Question: I have 2 buttons created in code behind ,I am trying to draw a line that connects them by getting the button coordinates, but it doesn't work the way that I wanted , I am new to this , am I doing this the right way?
I searched internet for line connecting 2 controls, but I just want a simple one that make use of coordinates to connect them .
Here are my codes :
'''
Button btn1 = new Button();
btn1.Content = "Hello";
btn1.Width = 150;
btn1.HorizontalAlignment = System.Windows.HorizontalAlignment.Left;
wrapPanel1.Children.Add(btn1);
btn1.PreviewMouseDown += new MouseButtonEventHandler(btn1_MouseDown);
Button btn2 = new Button();
btn2.Content = "World";
btn2.Width = 150;
btn2.HorizontalAlignment = System.Windows.HorizontalAlignment.Right;
btn2.PreviewMouseDown += new MouseButtonEventHandler(btn1_MouseDown);
wrapPanel1.Children.Add(btn2);
private void ShowLocation(ContentControl element)
{
var location = element.PointToScreen(new Point(0, 0));
MessageBox.Show(string.Format(
"{2}'s location is ({0}, {1})",
location.X,
location.Y,
element.Content));
Line redLine = new Line();
redLine.X1 = location.X;
redLine.Y1 = location.Y;
redLine.X2 = 323;
redLine.Y2 = 167;
//Create a red Brush
SolidColorBrush redBrush = new SolidColorBrush();
redBrush.Color = Colors.Red;
//Set Line's width and color
redLine.StrokeThickness = 4;
redLine.Stroke = redBrush;
// Add line to the Grid.
wrapPanel1.Children.Add(redLine);
}
private void btn1_MouseDown(object sender, RoutedEventArgs e)
{
var element = sender as ContentControl;
if (element != null)
{
ShowLocation(element);
}
}
'''
As you notice the X2 and Y2 coordinates I just random giving it a number but the X1 and Y1 is suppose to be drawn from the button but it is not.
The line is appearing somewhere else away from the button, but the coords I use are the coords of the button.
Also, I have to dynamically create many buttons from db, This is just testing out yet I am stuck here.
__EDIT____
trying out with 1 button , i realise when maximize and minimize , the coords are different , this is how it looks like , the button seems to increase its height everytime i click on it to generate the line .

i want the line to start from the end of the button width at the side , if its not possible , it will be good for the button to overlap the line but is that possible?
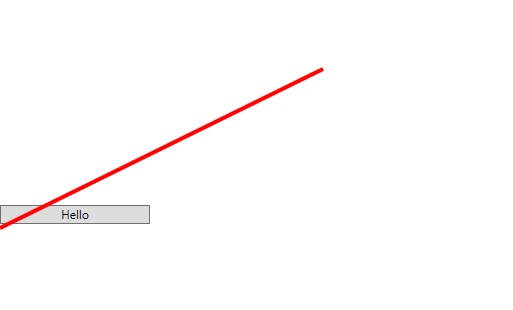
Answer: The main problem is that WPF mostly uses layout-based positioning ('Grid', 'DockPanel', etc), instead of Windows Forms, which is coordinate-based. This means, that real location of left top element's corner depends from layout control being used and its current settings (and yes, this usually blows up your mind, if you are very new to WPF).
If you want to manage position of elements by coordinates in WPF, then you should use <URL>:
'''
<Canvas>
<Button Canvas.Left="10" Canvas.Top="10" Width="20" Height="20" Content="A"/>
<Button Canvas.Left="50" Canvas.Top="50" Width="20" Height="20" Content="B"/>
<Line Canvas.Left="30" Canvas.Top="30" X2="20" Y2="20" StrokeThickness="4" Stroke="Red"/>
</Canvas>
'''